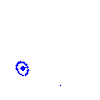
Particle: electron